Field crop: tomato
Growth stage: 1
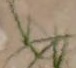
Species: cyperus